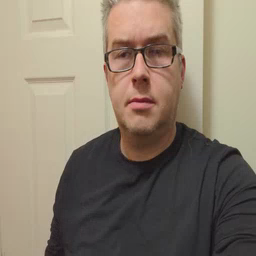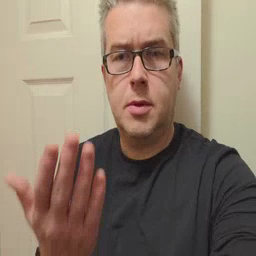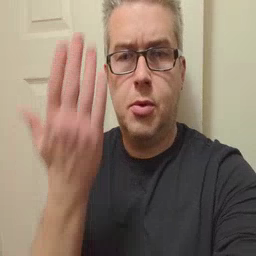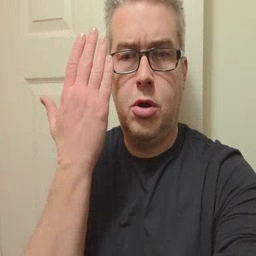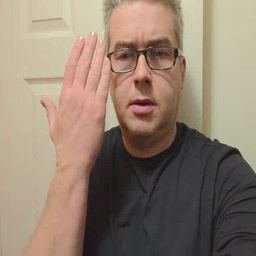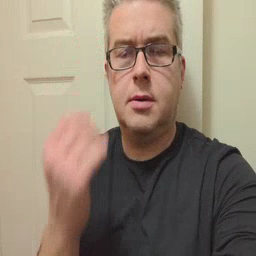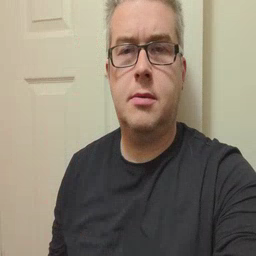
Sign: morning